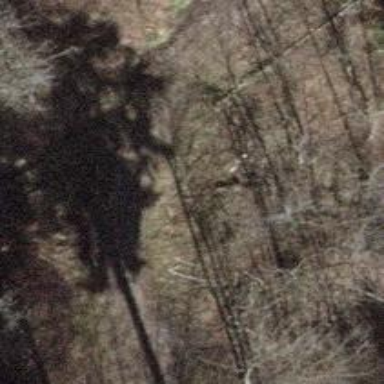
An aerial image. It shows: Culvert tunnel.